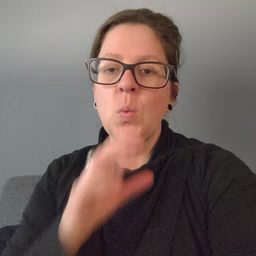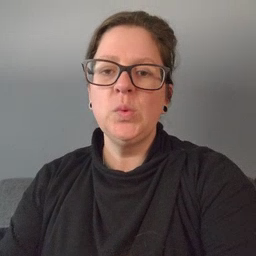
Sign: old